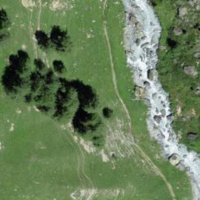
EUNIS habitat code: 26
Species observed at this site:
Aricia artaxerxes
Boloria titania